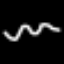
Label: squiggle